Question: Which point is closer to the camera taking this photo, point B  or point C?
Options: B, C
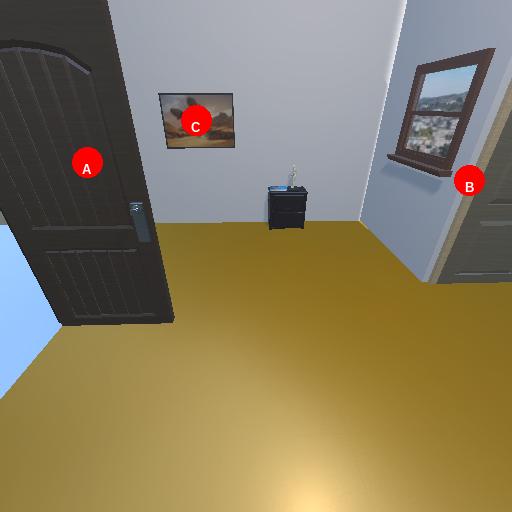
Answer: B